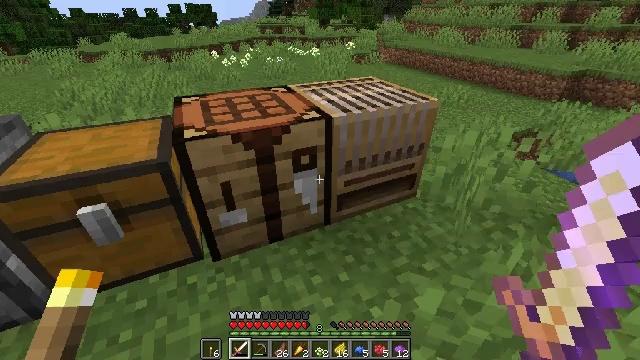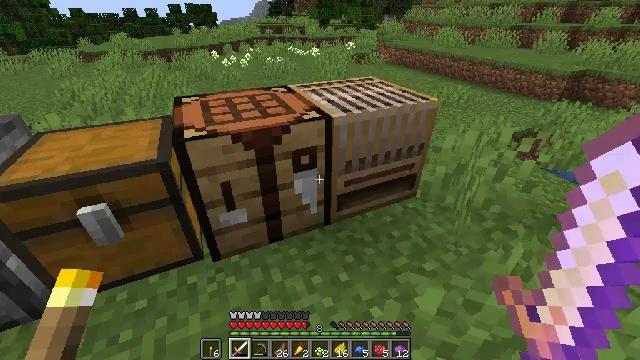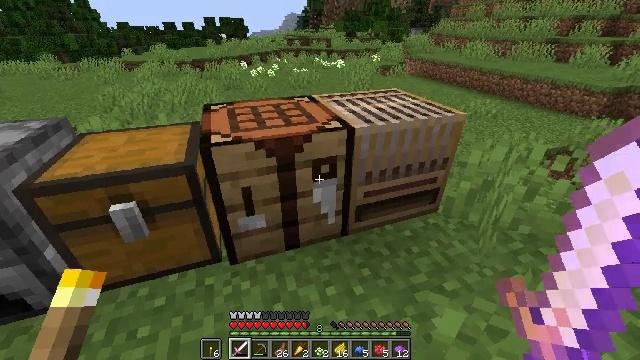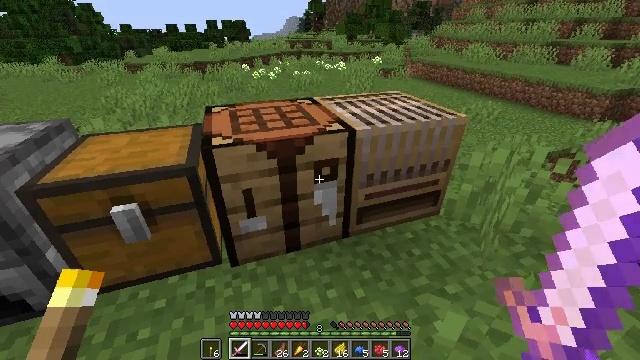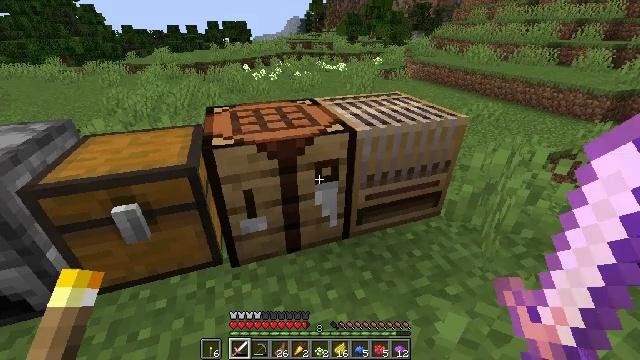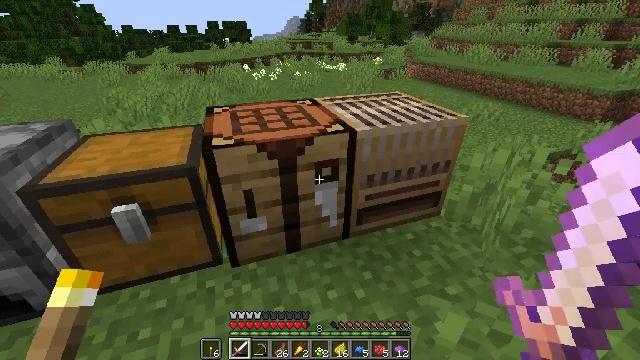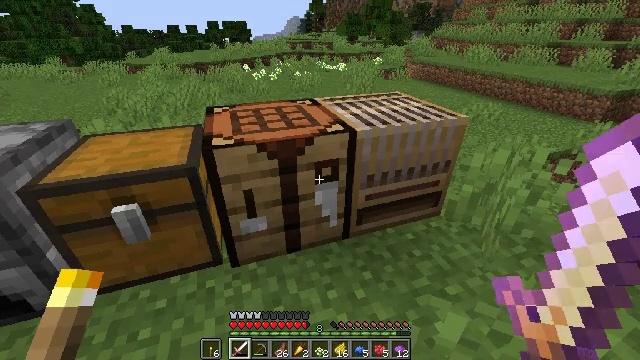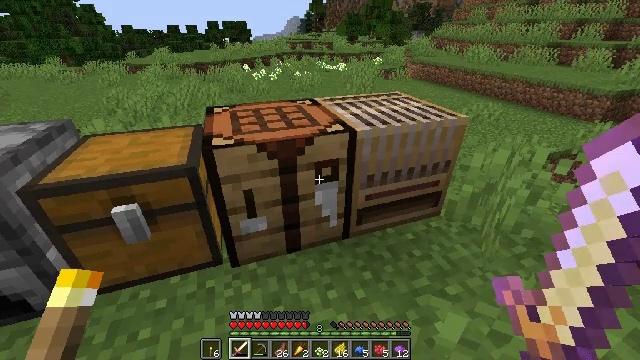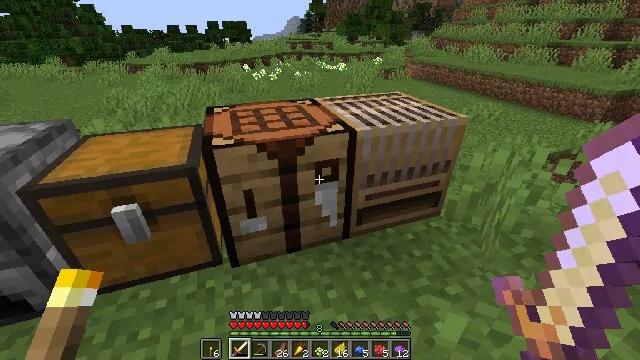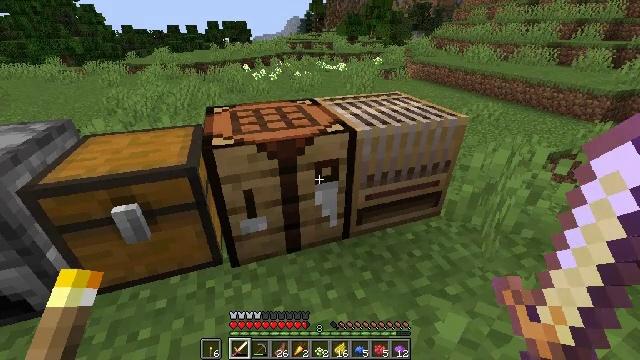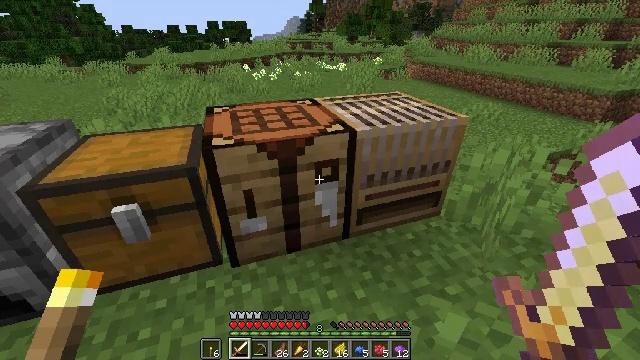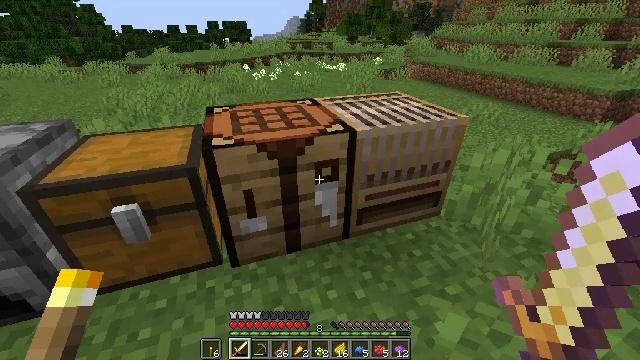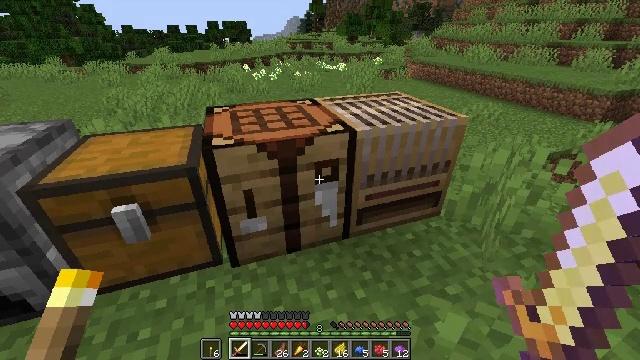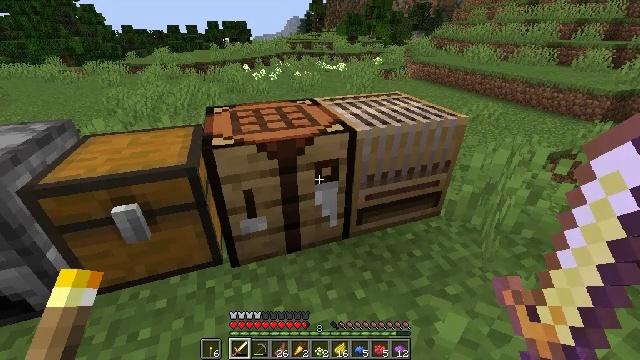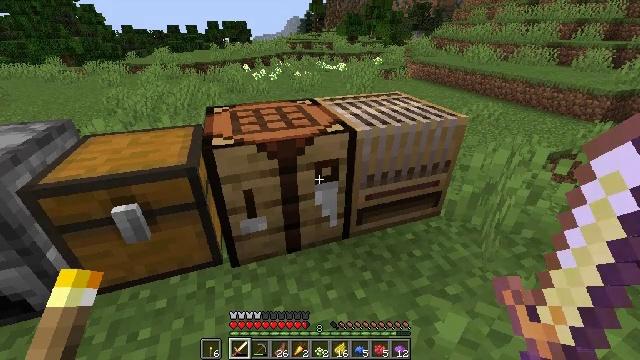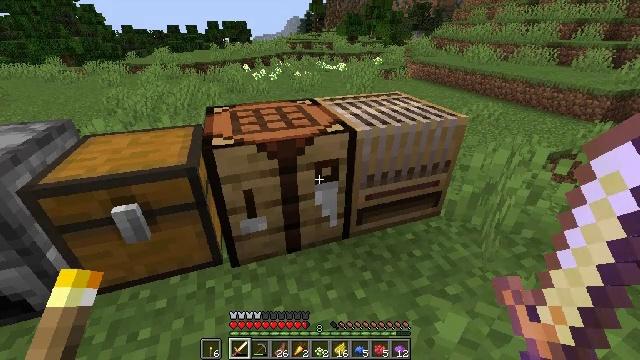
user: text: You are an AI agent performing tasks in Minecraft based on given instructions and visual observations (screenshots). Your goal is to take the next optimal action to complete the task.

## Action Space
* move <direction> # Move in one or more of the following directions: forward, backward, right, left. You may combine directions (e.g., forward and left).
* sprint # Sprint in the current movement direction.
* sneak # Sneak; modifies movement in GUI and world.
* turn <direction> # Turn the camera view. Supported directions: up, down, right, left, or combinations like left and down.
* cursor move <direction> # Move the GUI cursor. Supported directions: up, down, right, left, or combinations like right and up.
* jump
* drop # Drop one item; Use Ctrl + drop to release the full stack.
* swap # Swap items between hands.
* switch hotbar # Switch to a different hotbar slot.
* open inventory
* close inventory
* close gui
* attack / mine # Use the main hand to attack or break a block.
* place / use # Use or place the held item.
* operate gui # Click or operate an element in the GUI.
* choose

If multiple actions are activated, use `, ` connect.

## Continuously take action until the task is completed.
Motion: motion action
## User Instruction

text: Pick up the oxeye daisy.
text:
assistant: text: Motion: no_op
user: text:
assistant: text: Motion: turn left and up
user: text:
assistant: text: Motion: no_op
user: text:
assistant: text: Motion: no_op
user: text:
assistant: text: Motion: no_op
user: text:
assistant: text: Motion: no_op
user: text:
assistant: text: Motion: no_op
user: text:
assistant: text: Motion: no_op
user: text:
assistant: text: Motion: no_op
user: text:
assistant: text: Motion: no_op
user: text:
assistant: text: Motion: no_op
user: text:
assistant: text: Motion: no_op
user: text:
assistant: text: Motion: no_op
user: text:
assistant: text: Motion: no_op
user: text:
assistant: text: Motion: no_op
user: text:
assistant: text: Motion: no_op
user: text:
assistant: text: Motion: no_op
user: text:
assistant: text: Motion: no_op
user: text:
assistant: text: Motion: no_op
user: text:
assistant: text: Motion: no_op
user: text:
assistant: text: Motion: no_op
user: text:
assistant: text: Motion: no_op
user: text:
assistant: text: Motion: no_op
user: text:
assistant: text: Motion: no_op
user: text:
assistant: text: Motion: no_op
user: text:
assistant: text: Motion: no_op
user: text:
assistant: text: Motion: no_op
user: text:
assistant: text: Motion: turn right and down
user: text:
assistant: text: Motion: turn right
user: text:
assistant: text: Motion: turn right